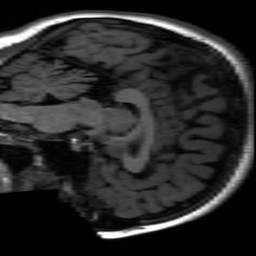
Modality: inplaneT1
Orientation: sagittal
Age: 21
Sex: female
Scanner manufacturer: ge
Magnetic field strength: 3 T
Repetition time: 2.499 s
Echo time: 0.02513 s